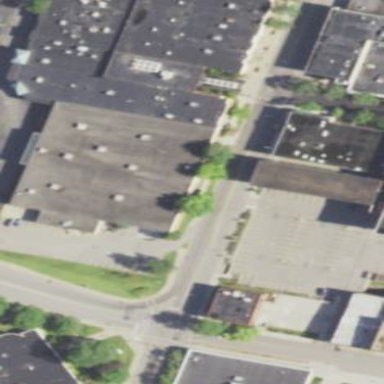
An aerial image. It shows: Department store.